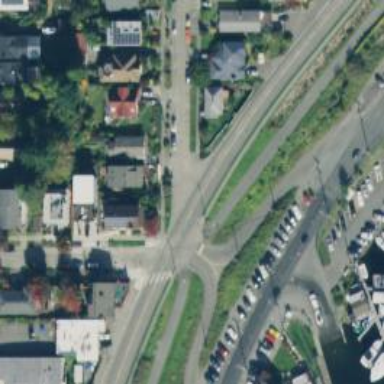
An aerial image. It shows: Unmarked crossing at intersection on footway.